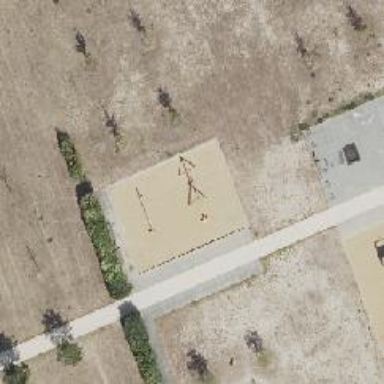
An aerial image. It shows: Playground area for leisure activities on the land.